Question: I am having a database column 'amount [Data type Number(32,12)]'.When i use 'to_char' on the 'amount' field i get a slash value appended in the output.

When i directly used the value stored in the amount field ,i am getting the correct value
'select TO_Char(0.<PHONE>,'FM999999999999999999999999999<PHONE>999') from dual;'
Output:-
'0.<PHONE>'
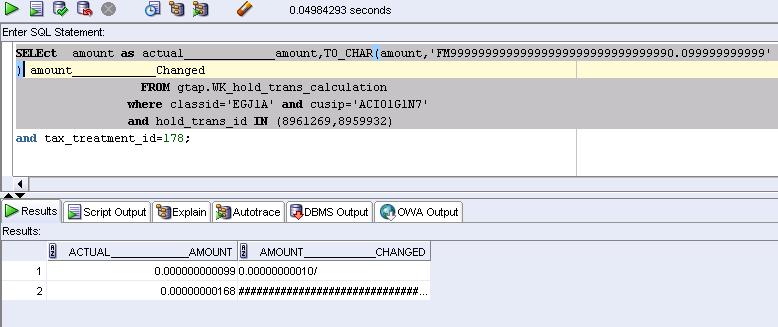
Answer: It looks like you have corrupted data in your table. Which leads to a few questions including how did it get there, and what can you do about it?
Corrupt numeric (or <URL> easier to work with when recreating problems, and using a PL/SQL block is possible in place of an OCI program.
The two numbers you're having problems with should be represented internally like this:
'''
select dump(0.<PHONE>, 16) as d1,
dump(0.<PHONE>, 16) as d2
from dual;
D1 D2
------------------ ---------------------
Typ=2 Len=2: bb,64 Typ=2 Len=3: bc,11,51
'''
I haven't figured out exactly what values you have in your table, but I can show a similar result:
'''
create table t42 (amount number(32,12)) nologging;
declare
n number;
begin
dbms_stats.convert_raw_value('bb65', n);
insert into t42 (amount) values (n);
dbms_stats.convert_raw_value('bc100000', n);
insert into t42 (amount) values (n);
end;
/
'''
Dumping the values shows they look a bit odd:
'''
column d1 format a25
column d2 format a25
select amount, dump(amount) d1, dump(amount, 16) d2
from t42;
AMOUNT D1 D2
--------------------------- ------------------------- -------------------------
<PHONE> Typ=2 Len=2: 187,101 Typ=2 Len=2: bb,65
0.<PHONE> Typ=2 Len=3: 188,16,0 Typ=2 Len=3: bc,10,0
'''
Running your formatting against that gives similar results:
'''
select amount as actual__________amount,
TO_CHAR(amount,'FM999999999999999999999999999<PHONE>999')
as amount__________Changed
from t42
order by amount;
ACTUAL__________AMOUNT AMOUNT__________CHANGED
--------------------------- ----------------------------------------------
<PHONE> ##############################################
0.<PHONE> <PHONE>/
'''
If you can add the 'dump()' output for your own data to the question then I can see if I can recreate exactly the values you're seeing.
Anecdotally, it might be possible to 'correct' this by updating the data, e.g.:
'''
update t42 set amount = amount * 1;
select amount, dump(amount) d1, dump(amount, 16) d2
from t42;
AMOUNT D1 D2
--------------------------- ------------------------- -------------------------
<PHONE> Typ=2 Len=2: 188,2 Typ=2 Len=2: bc,2
0.<PHONE> Typ=2 Len=3: 188,15,100 Typ=2 Len=3: bc,f,64
select amount as actual__________amount,
TO_CHAR(amount,'FM999999999999999999999999999<PHONE>999')
as amount__________Changed
from t42
order by amount;
ACTUAL__________AMOUNT AMOUNT__________CHANGED
--------------------------- ----------------------------------------------
<PHONE> <PHONE>
0.<PHONE> 0.<PHONE>
'''
However, you have to ask what the actual correct value is, which probably comes back to how/why/when it was corrupted. I would be very wary of touching this data if it is at all important, and would have to second @DazzaL's advice to get Oracle Support involved to sort it out.